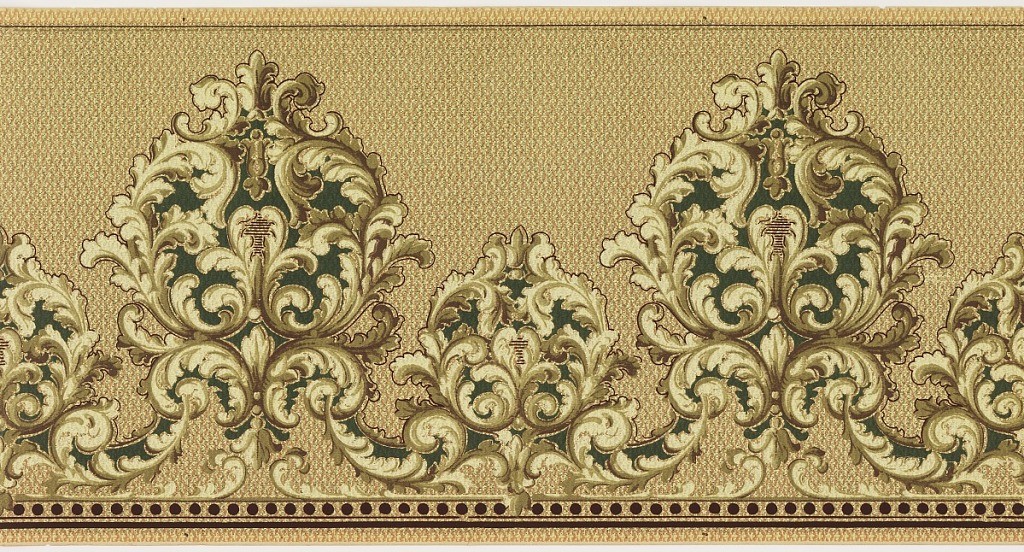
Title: Frieze
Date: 1905–1915
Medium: Machine-printed paper
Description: Anthemion of alternating large and small acanthus.  Beading and stripes at bottom. Textile simulated background. Printed in green, white, and tan.